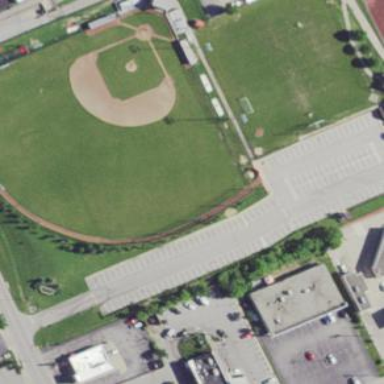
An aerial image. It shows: Baseball pitch for leisure land activities.